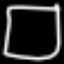
Label: square